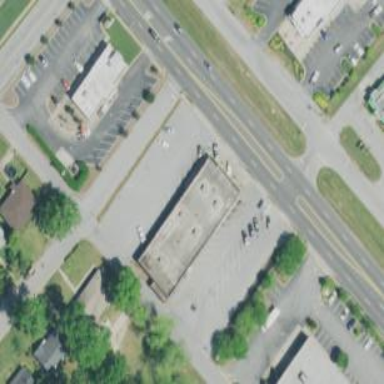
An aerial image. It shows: Fast food restaurant located in building.